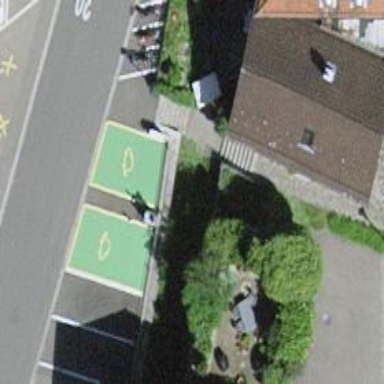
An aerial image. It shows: Charging station.